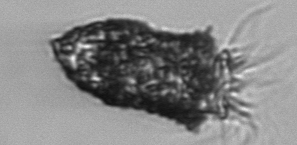
Label: Tintinnopsis